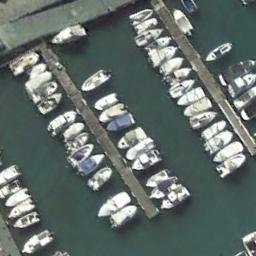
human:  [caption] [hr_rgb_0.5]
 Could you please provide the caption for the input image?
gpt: Many yachts are neatly arranged on the sea side of the harbor .

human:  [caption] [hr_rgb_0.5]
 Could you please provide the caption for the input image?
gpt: The harbor has lots of neatly docked boats and the color of the waters is green .

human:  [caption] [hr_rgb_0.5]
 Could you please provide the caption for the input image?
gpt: There are many ships in the harbor .

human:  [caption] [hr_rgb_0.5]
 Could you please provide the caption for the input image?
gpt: There were many white ships in the harbor .

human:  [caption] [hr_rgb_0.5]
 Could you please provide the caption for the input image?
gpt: There are many ships docked neatly at the harbor .